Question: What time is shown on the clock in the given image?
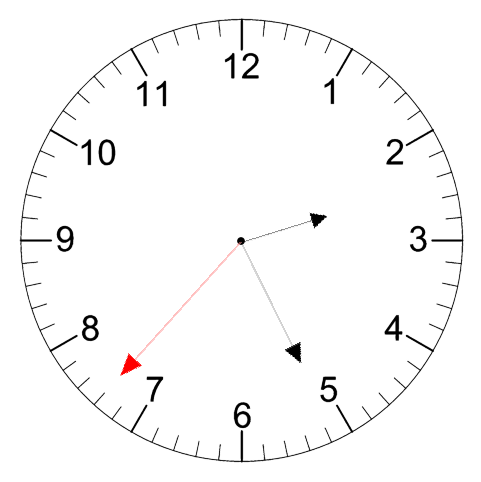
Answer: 02:25:37